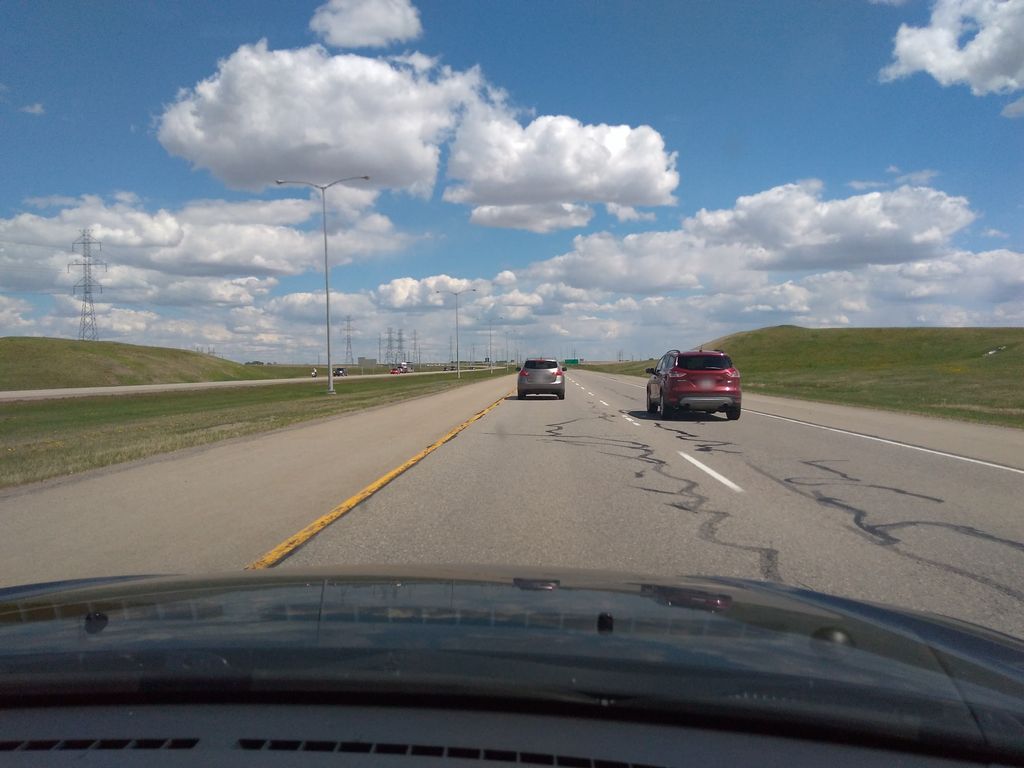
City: calgary